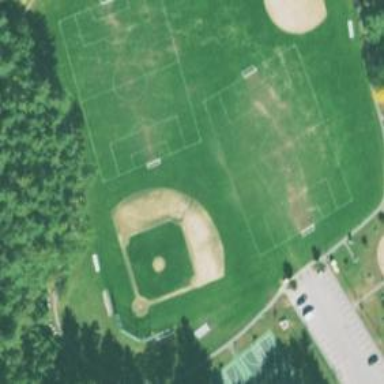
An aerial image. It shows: Soccer pitch for leisureland activities.